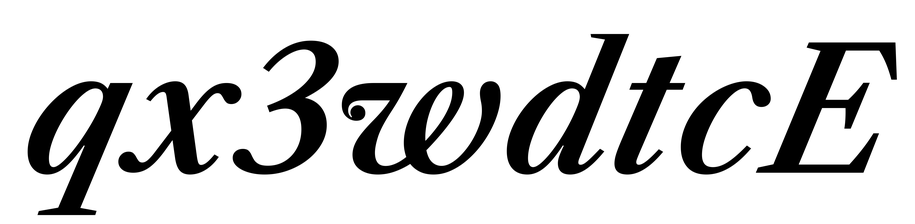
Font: LibreCaslonText-Italic_SemiBold_Italic